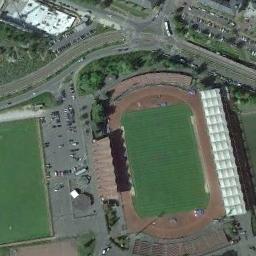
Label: ground_track_field